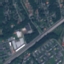
Land use / land cover: Highway